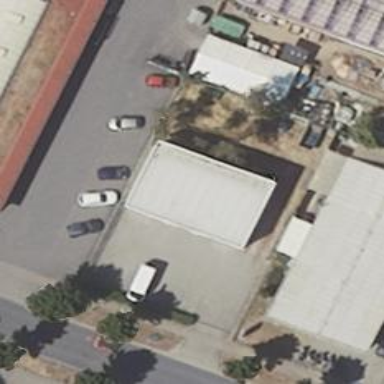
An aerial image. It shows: Car repair shop located in building.